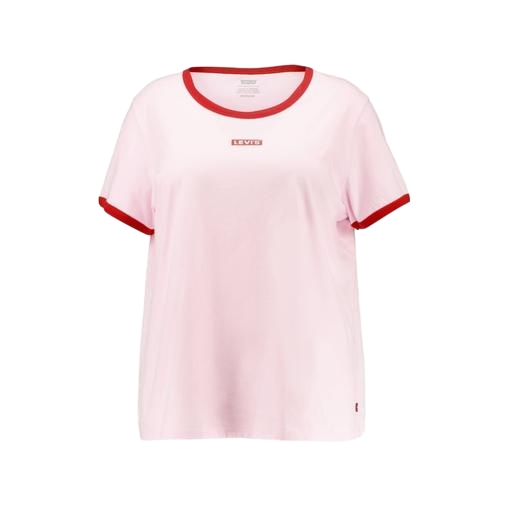
pink pima logo tee, pink short-sleeve tee, pink graphic t-shirt, white background